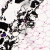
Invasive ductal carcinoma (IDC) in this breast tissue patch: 0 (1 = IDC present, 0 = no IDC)